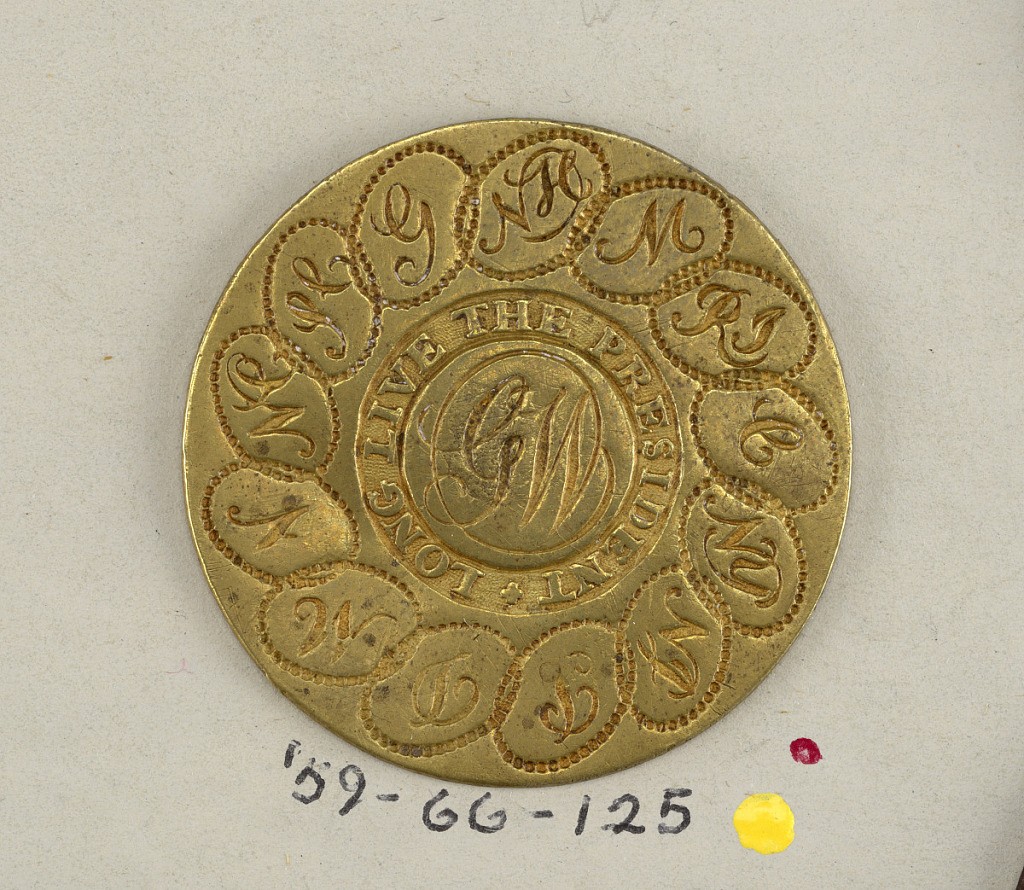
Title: Button
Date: ca. 1789
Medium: brass
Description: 1959-66-125: On card 5150